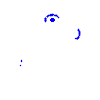
Particle: kaon